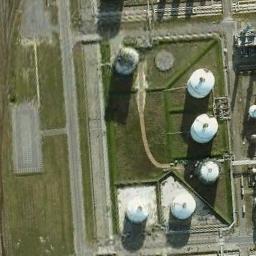
Label: storage tanks